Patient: sex F, age 36
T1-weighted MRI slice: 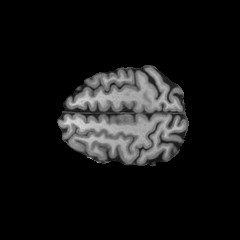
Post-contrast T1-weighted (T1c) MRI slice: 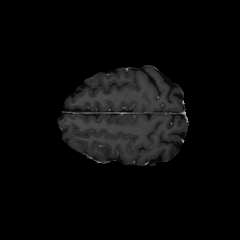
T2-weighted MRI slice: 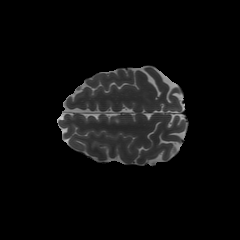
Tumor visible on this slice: no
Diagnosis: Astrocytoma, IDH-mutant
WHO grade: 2